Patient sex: F
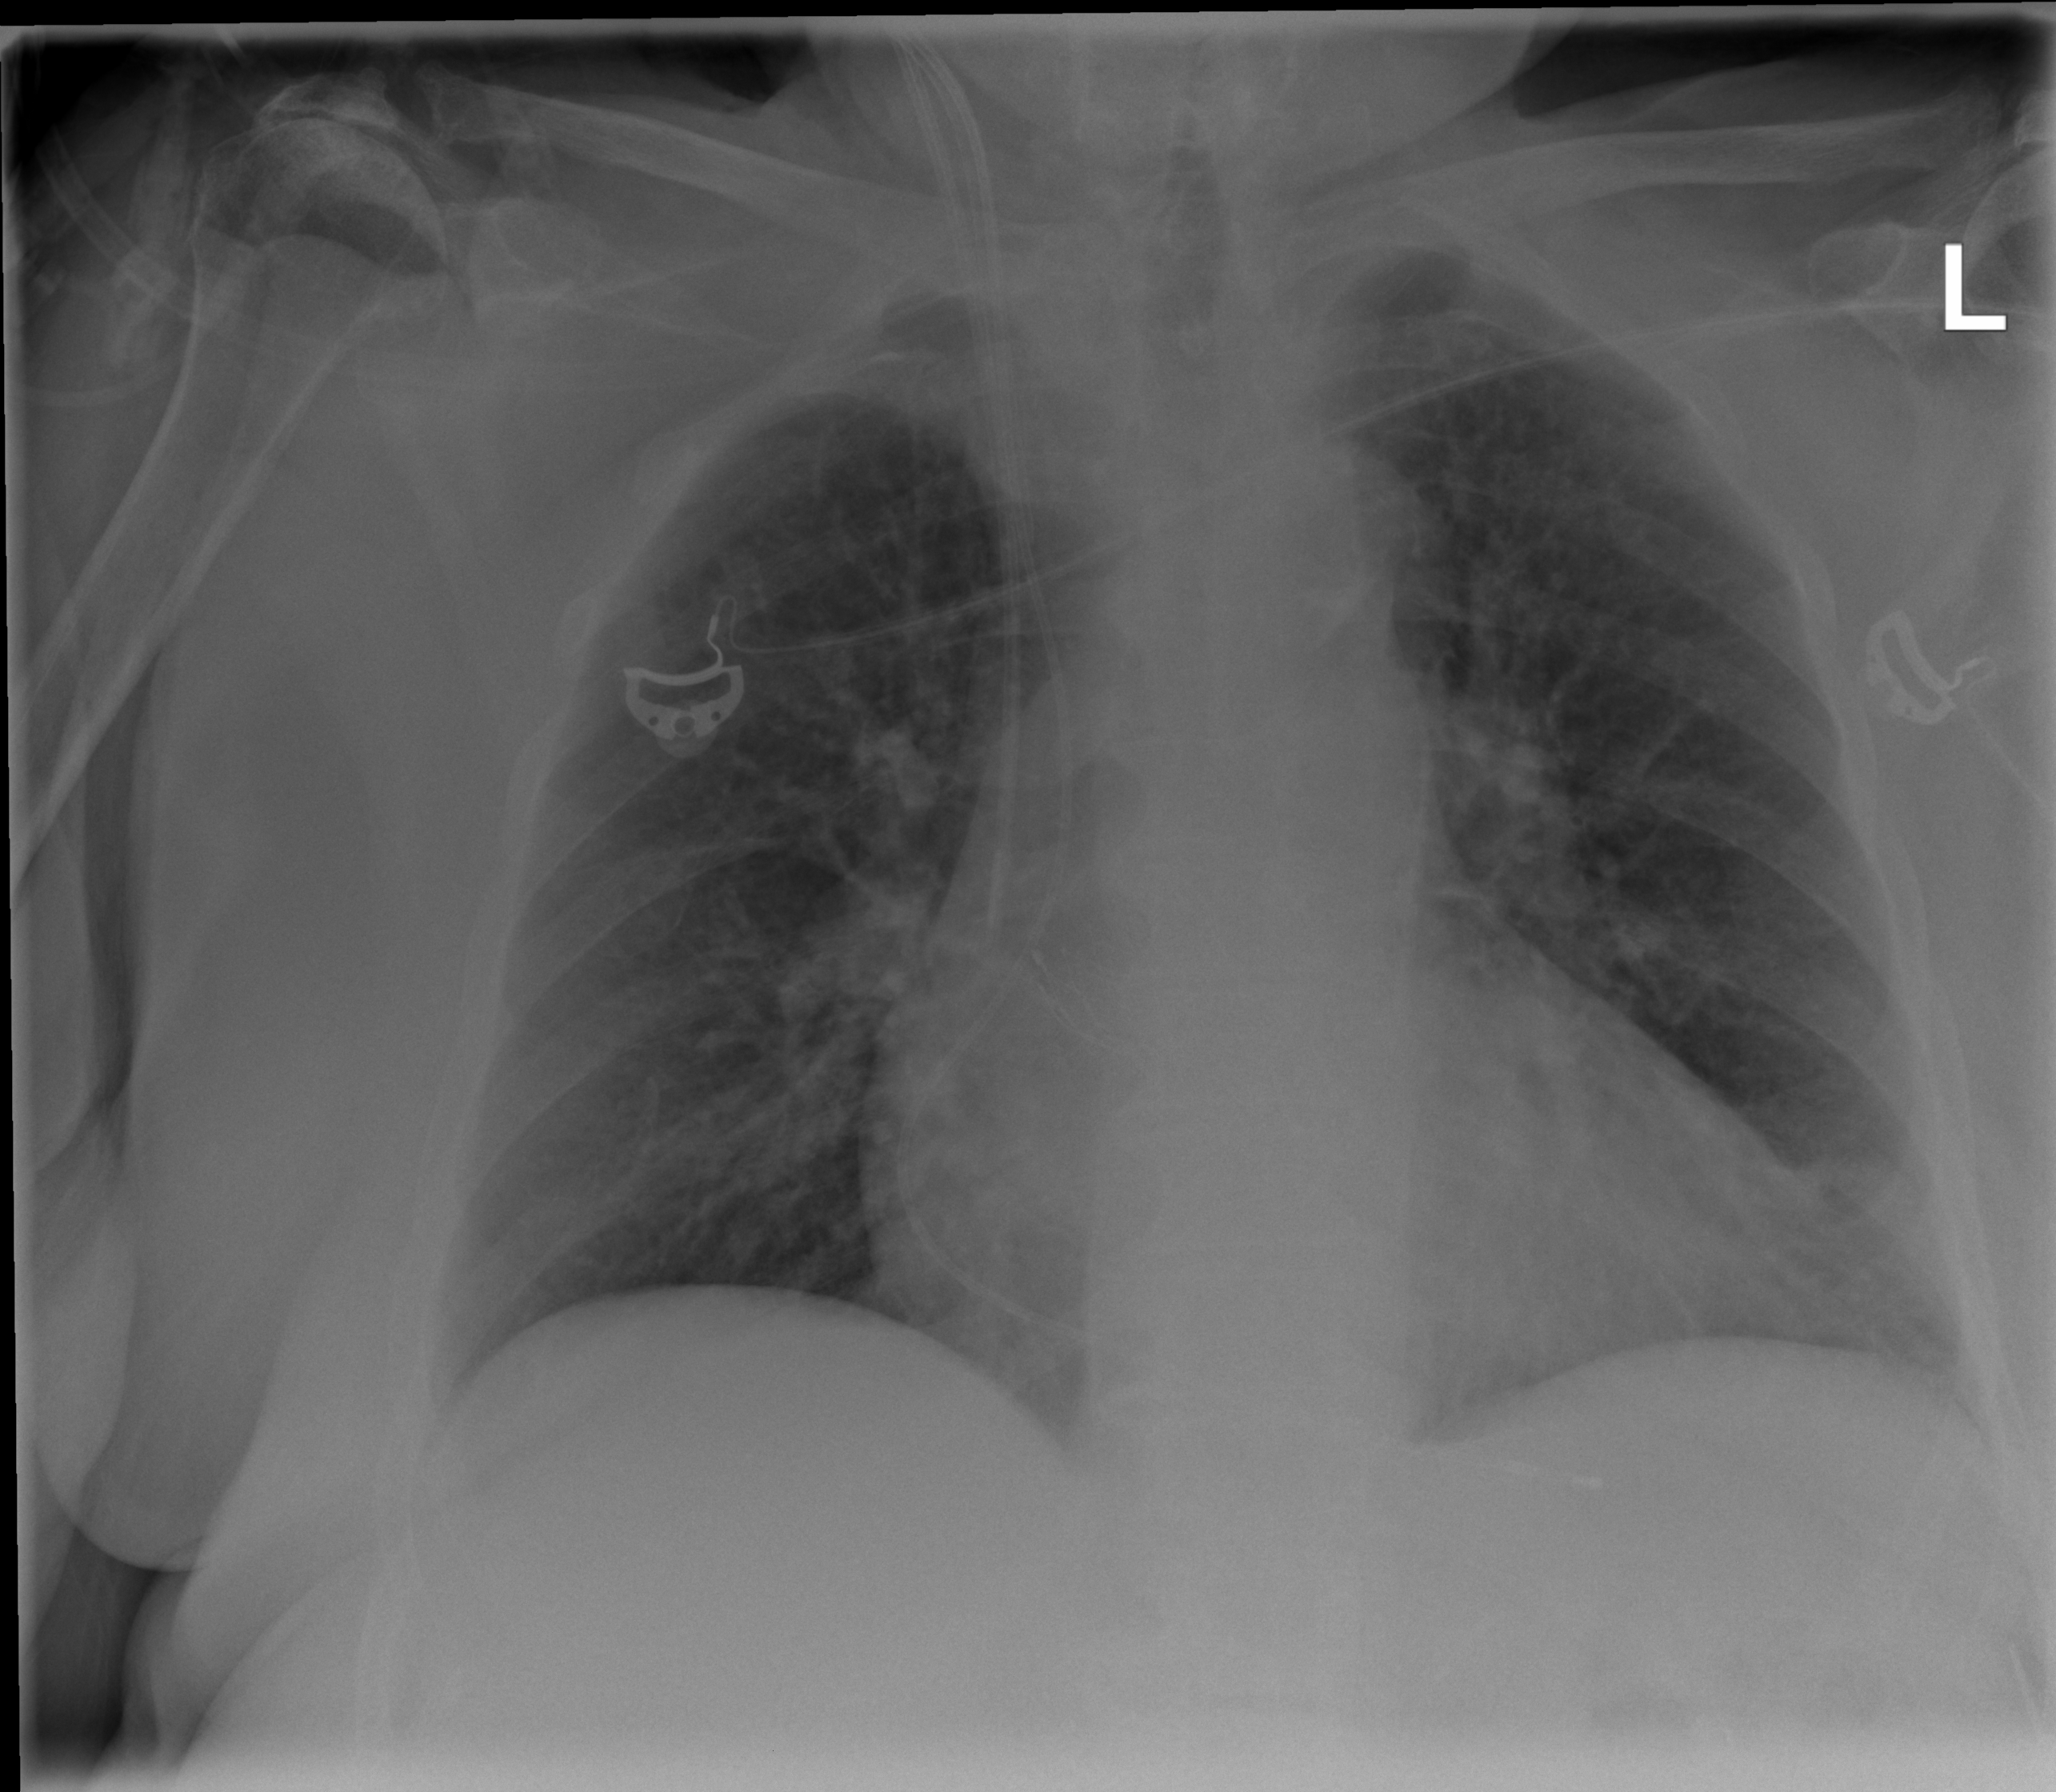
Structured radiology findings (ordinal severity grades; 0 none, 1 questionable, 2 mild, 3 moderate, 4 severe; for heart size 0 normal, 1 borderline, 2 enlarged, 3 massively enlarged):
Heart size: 2
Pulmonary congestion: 0
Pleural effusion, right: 0
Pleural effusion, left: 0
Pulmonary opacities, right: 0
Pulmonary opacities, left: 0
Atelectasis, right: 0
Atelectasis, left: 2